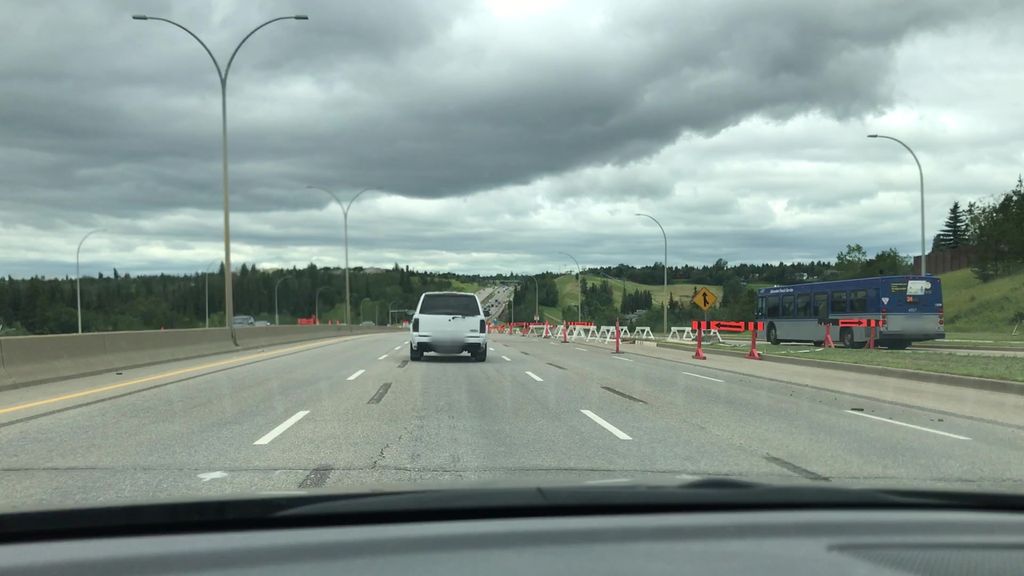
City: edmonton